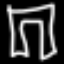
Label: pants